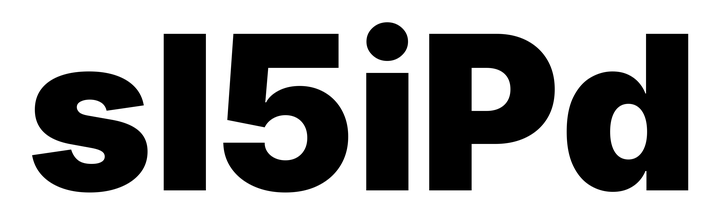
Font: Inter_Black